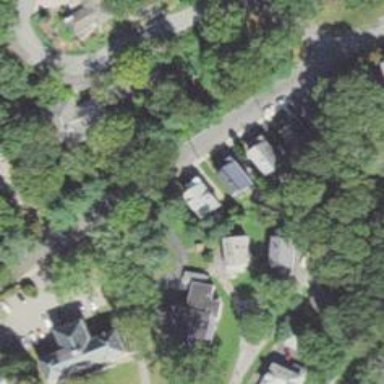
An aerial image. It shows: Residential driveway serving as service road.